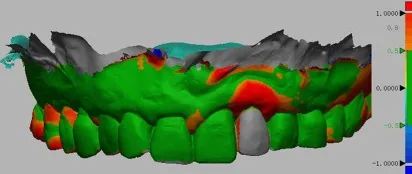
(A) Analysis of soft tissue recession using oral scanning data (soft tissue volumes were compared by comparing pre-and post-operative oral scan data, and color represented differences in gingival changes, which could be defined by the right scale).
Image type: radiology (ct)